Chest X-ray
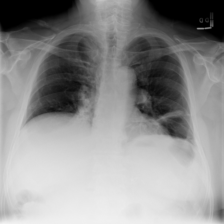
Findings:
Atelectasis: positive
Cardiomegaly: negative
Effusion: negative
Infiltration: negative
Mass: negative
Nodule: negative
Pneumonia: negative
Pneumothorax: negative
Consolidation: negative
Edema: negative
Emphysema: negative
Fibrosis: negative
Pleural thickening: negative
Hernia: negative